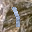
Label: 1